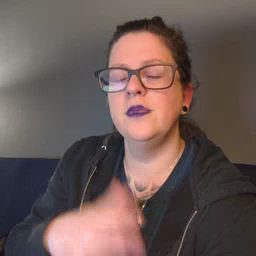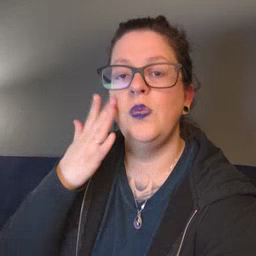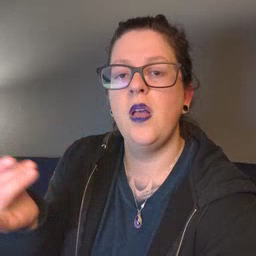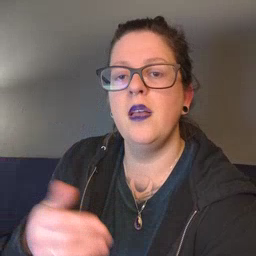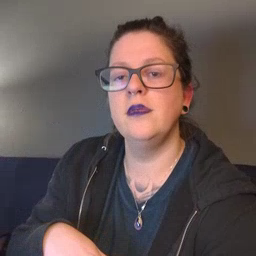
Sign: why